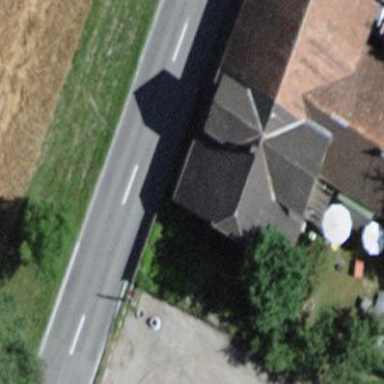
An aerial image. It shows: Farm building.